Interaction volume radius: 5 \u00c5
Interaction volume height: 25 \u00c5
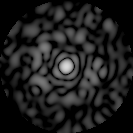
Disorder parameter: 0.835